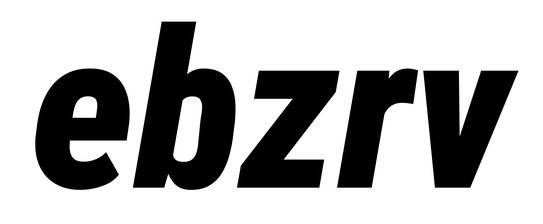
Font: Roboto-Italic_Condensed_Black_Italic